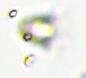
Label: Phaeocystis